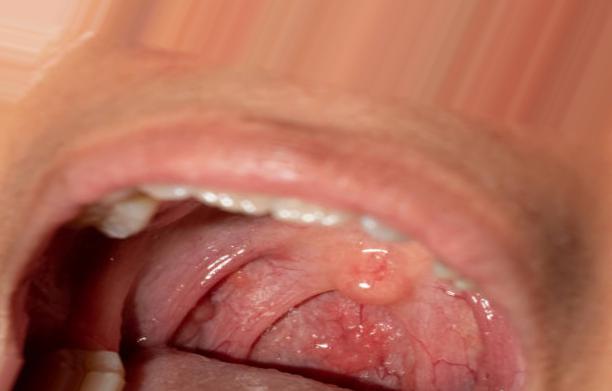
Condition: Mouth Ulcer